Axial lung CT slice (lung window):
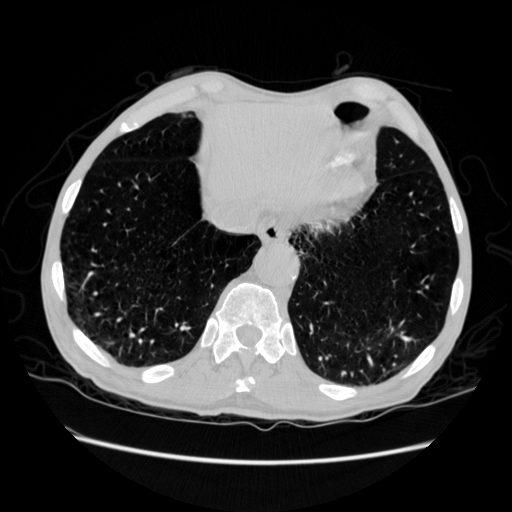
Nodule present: no